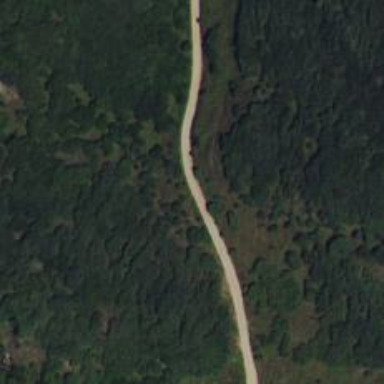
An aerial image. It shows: Route with track that has grade2 tracktype. It is STANDARD/TERRA TRAIL according to USFS:_TRAIL_TYPE_.